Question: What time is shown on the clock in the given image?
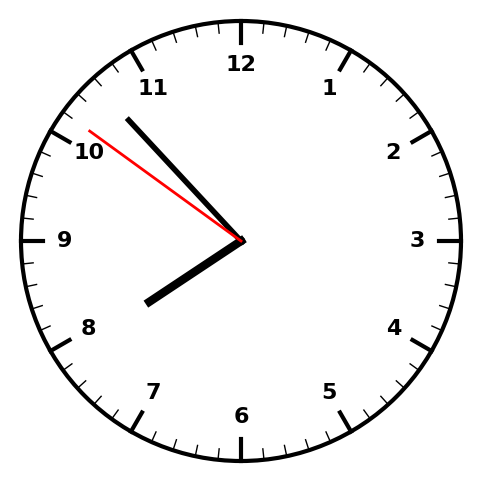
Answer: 07:52:51